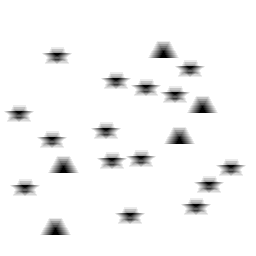
Squares: 0
Triangles: 5
Stars: 15
Total shapes: 20